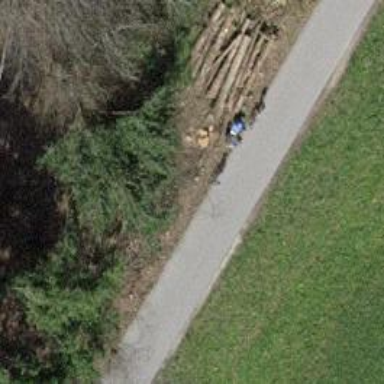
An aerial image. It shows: Bench for seating.